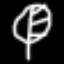
Label: leaf